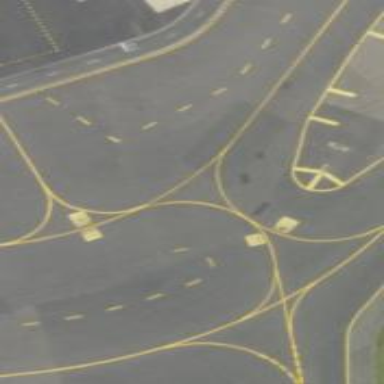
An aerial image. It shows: Image of taxiway at airport.